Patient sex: M
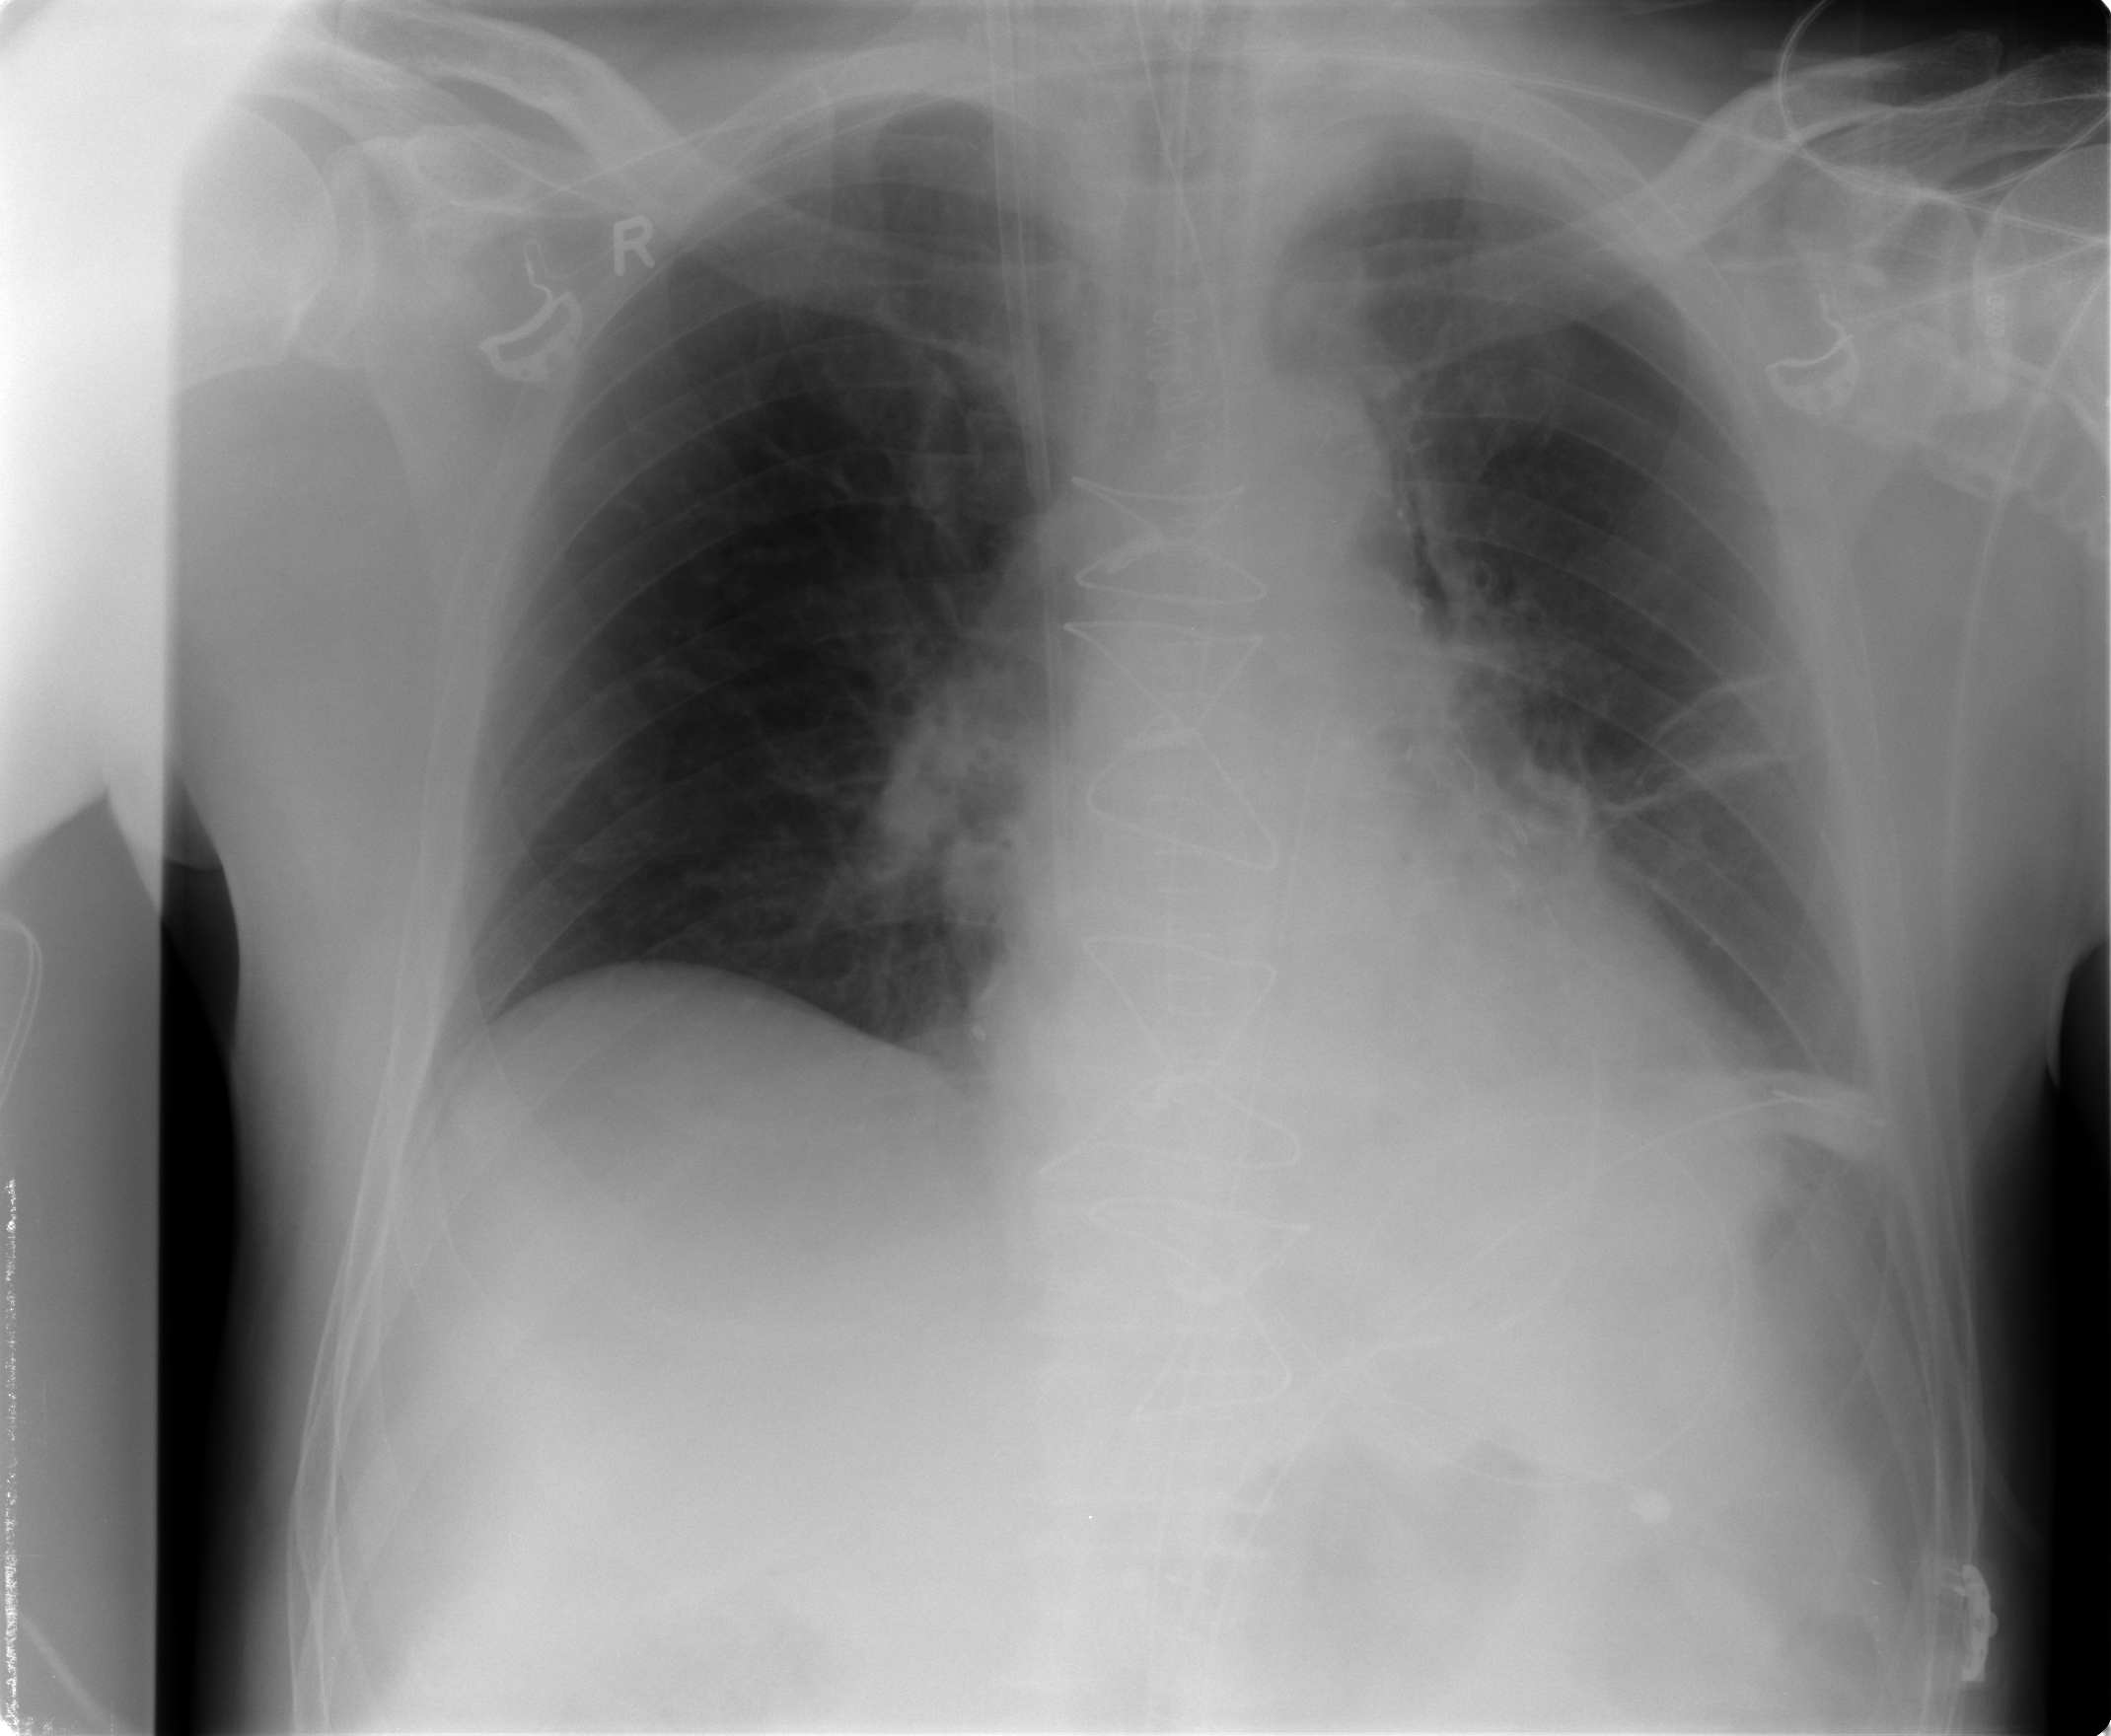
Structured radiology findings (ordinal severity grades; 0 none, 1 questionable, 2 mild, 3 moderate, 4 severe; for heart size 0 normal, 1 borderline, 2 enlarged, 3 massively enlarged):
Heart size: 0
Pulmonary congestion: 1
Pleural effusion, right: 1
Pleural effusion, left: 2
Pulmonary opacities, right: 0
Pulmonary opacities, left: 0
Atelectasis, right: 0
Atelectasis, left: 2